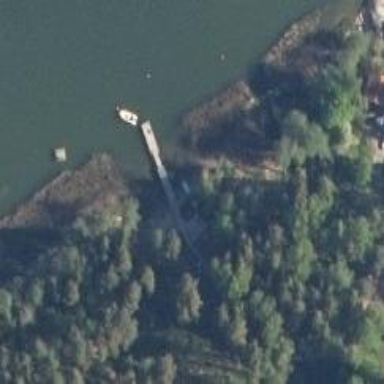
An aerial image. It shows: Man-made pier.